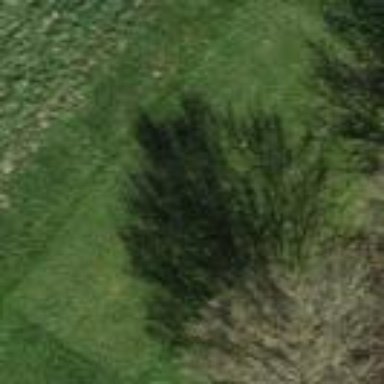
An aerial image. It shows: Golf tee on grassy land.